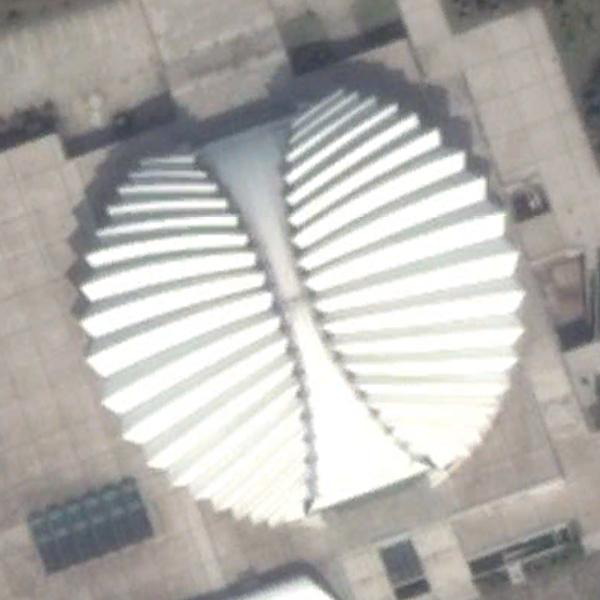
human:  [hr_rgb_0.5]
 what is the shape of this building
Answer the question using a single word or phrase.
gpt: circle